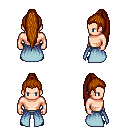
a pixel art fantasy rpg character, male body template, human, light skin, overskirt, teal pants, brunette extra-long topknot hairstyle, black shoes, four views (front, back, left, right), 2x2 character sprite sheet, small pixel art, hard edges, no anti-aliasing